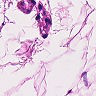
Metastatic tissue present: no